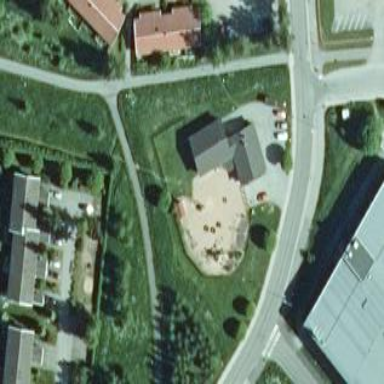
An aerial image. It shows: Playground area for leisure land.